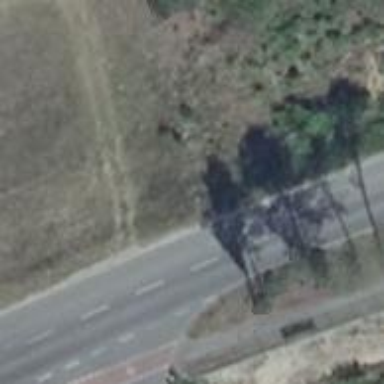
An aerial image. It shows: Tertiary road with asphalt surface.